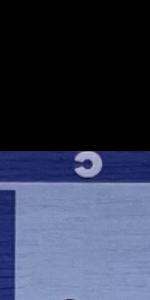
Label: Empty